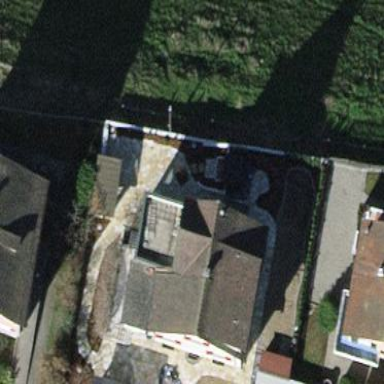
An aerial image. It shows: Detached building.